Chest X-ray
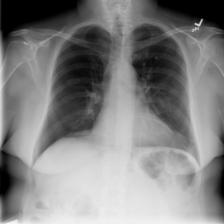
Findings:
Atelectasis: positive
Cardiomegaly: negative
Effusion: negative
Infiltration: negative
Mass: negative
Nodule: negative
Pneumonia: negative
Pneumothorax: negative
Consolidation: negative
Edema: negative
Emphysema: negative
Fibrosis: negative
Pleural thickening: negative
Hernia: negative